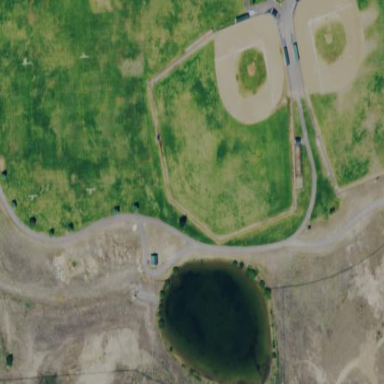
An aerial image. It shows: Baseball pitch for leisure and sports activities.